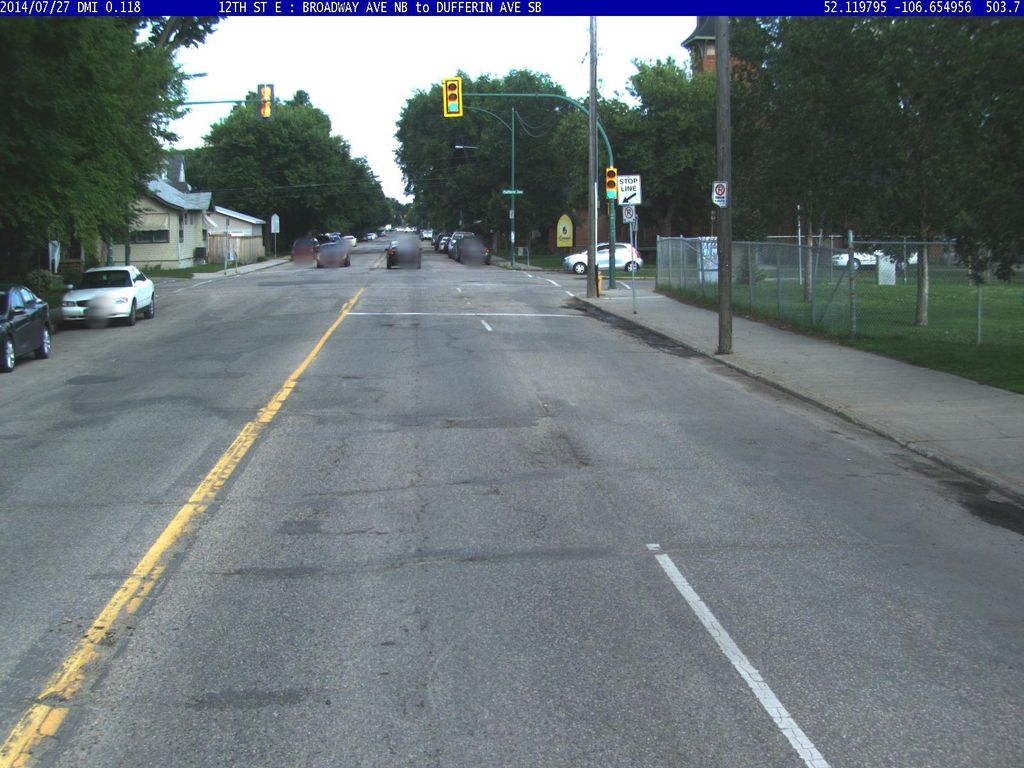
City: saskatoon